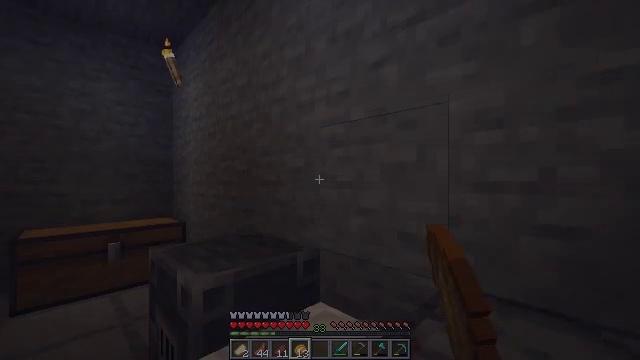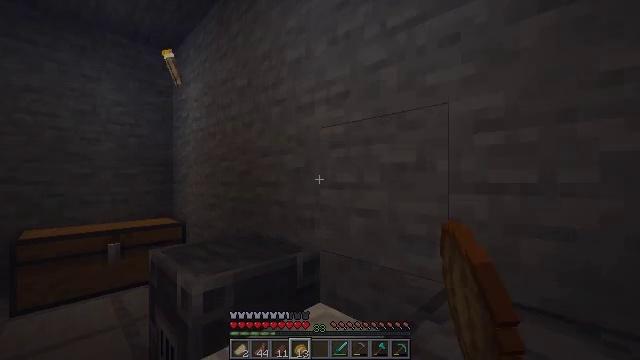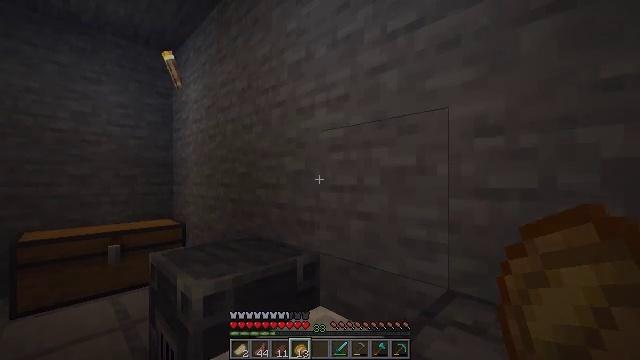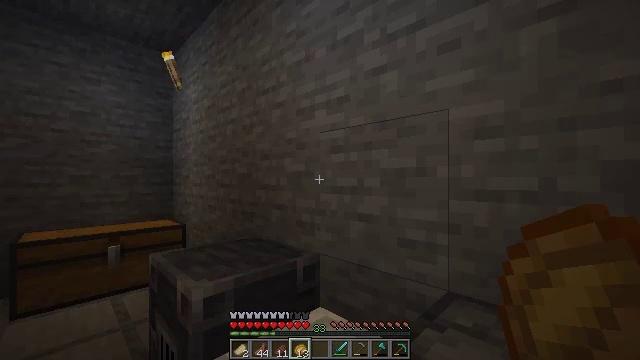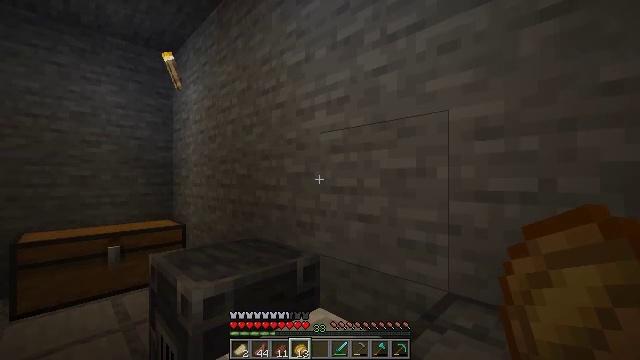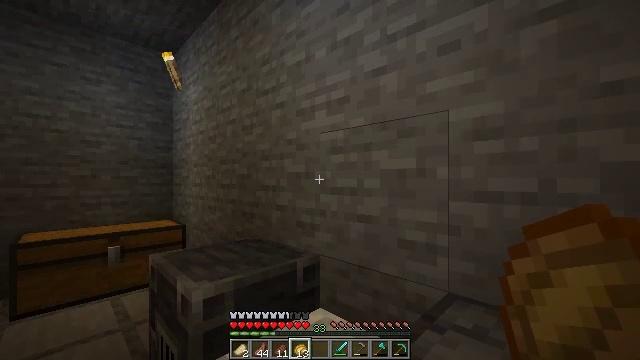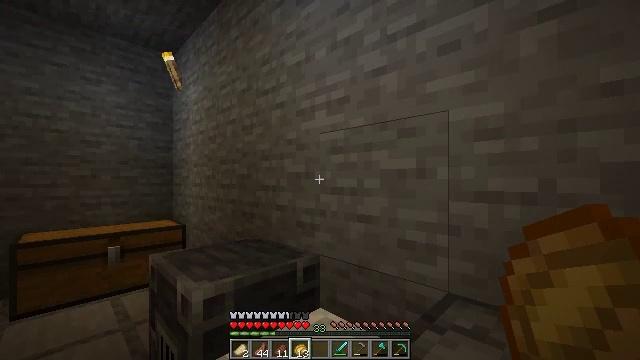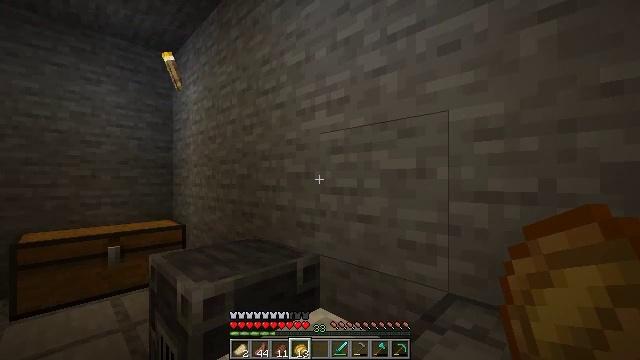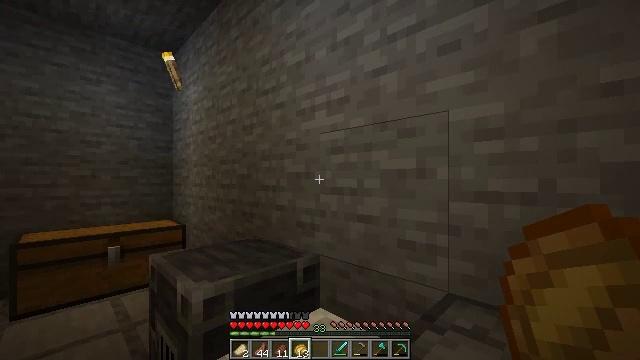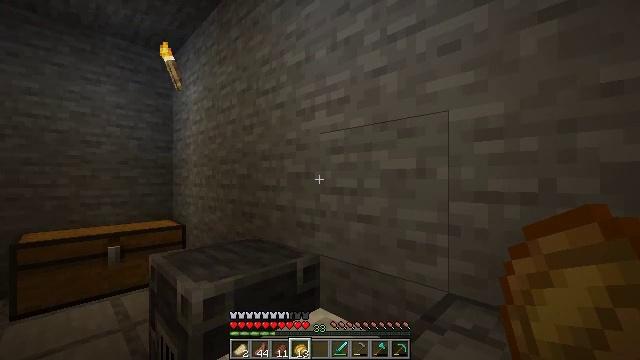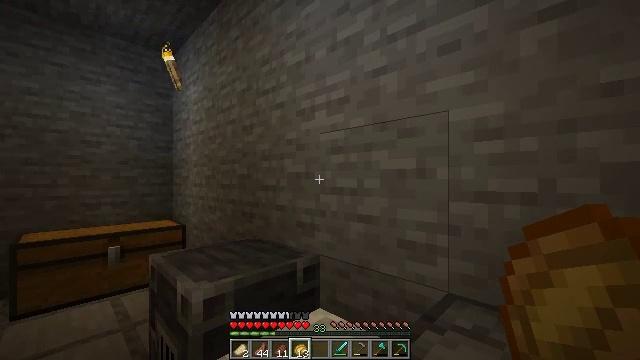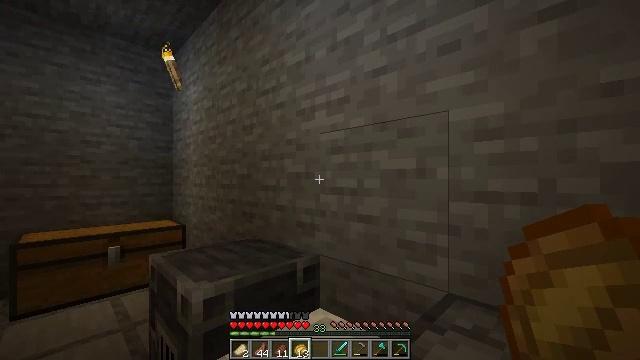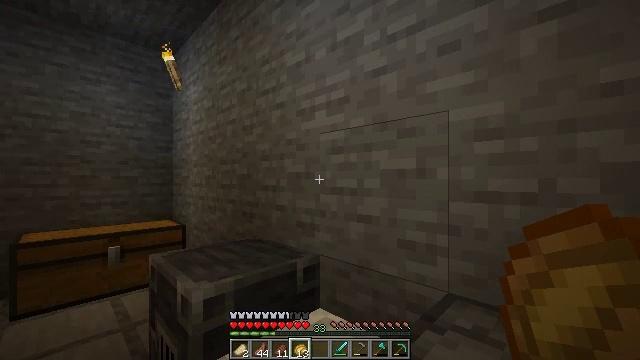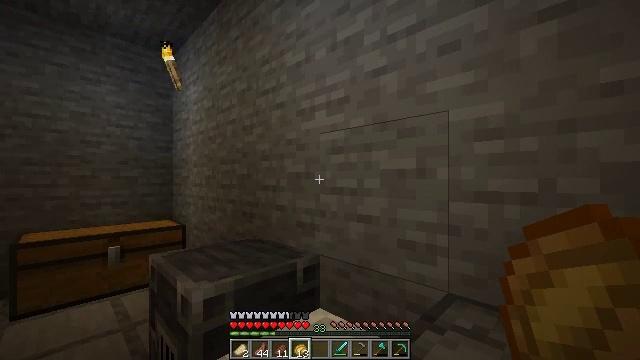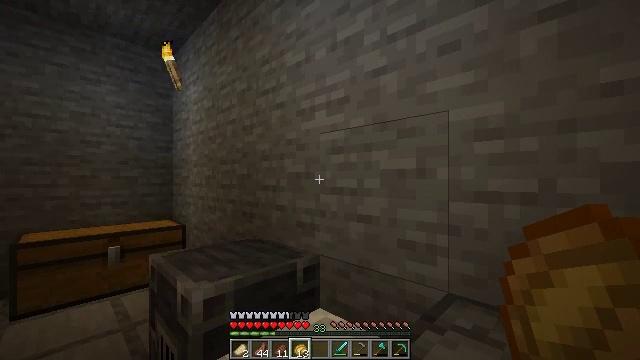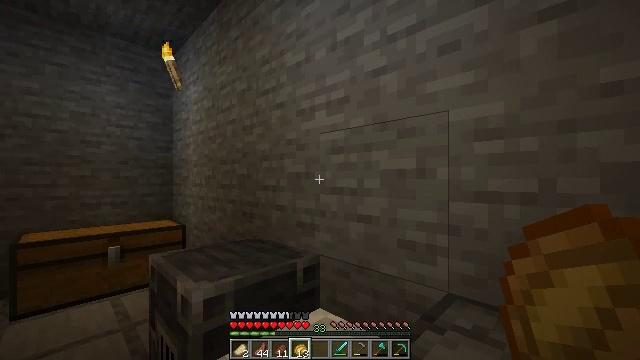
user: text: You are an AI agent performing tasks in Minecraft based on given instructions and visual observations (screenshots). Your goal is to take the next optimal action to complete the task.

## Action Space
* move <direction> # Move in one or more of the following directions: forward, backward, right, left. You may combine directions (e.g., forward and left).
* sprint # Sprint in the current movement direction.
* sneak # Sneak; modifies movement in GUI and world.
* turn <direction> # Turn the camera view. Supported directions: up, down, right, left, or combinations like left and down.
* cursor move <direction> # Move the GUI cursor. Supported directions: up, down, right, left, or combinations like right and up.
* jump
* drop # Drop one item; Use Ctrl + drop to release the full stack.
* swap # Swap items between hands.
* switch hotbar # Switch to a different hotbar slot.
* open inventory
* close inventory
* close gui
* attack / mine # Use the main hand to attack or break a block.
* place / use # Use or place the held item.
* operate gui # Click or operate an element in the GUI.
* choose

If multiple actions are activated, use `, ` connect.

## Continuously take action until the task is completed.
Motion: motion action
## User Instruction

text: Gather carrots from the field.
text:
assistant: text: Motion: no_op
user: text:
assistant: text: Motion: no_op
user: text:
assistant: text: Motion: no_op
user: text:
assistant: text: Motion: no_op
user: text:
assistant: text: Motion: no_op
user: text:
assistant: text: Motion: no_op
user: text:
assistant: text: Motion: no_op
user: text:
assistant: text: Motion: no_op
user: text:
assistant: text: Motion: no_op
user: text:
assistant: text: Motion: no_op
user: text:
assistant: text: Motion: no_op
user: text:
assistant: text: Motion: no_op
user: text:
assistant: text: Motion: no_op
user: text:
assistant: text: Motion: no_op
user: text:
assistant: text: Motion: no_op
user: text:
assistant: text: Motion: no_op
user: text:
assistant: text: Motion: no_op
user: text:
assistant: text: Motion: no_op
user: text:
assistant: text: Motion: no_op
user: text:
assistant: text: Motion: no_op
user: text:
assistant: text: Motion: no_op
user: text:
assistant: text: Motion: no_op
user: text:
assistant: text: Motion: no_op
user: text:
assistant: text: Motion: no_op
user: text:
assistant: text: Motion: no_op
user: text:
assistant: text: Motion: no_op
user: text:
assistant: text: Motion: no_op
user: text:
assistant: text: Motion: no_op
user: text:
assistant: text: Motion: no_op
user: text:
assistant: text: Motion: no_op